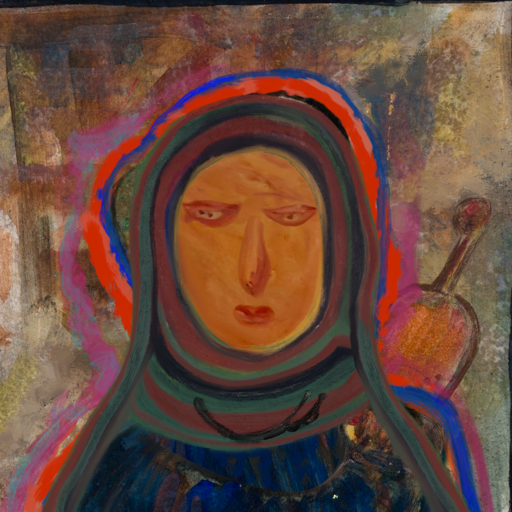
Background: Mosgoul, Head And Neck Front: Pious_Lady, Face Front: Pious_Lady, Bust: Pipe, Hair Front: Experience, Head Accessory: After_Raid_Scarf, Second Necklace: Blank, Necklace: Orphan, Baby: Blank